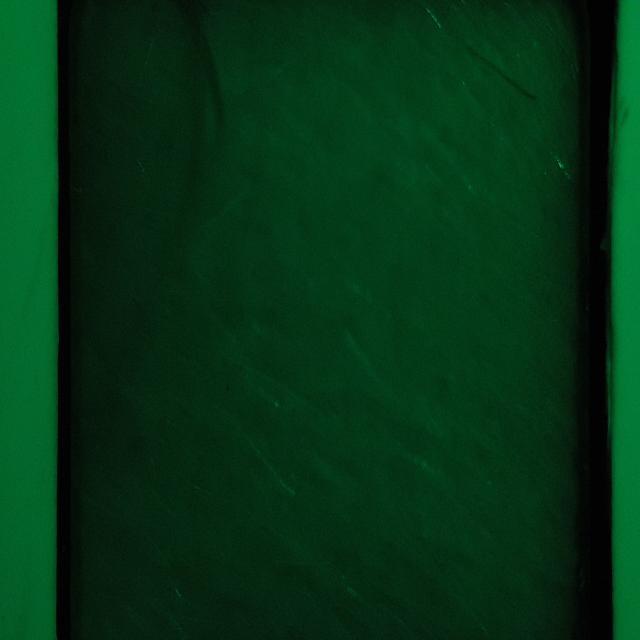
Healthy canine skin — no visible lesions, inflammation, or abnormalities. The skin and coat appear normal.